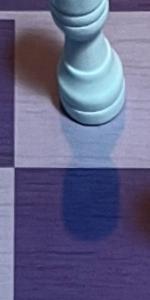
Label: Empty